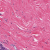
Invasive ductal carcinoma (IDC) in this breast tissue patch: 0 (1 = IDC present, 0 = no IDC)